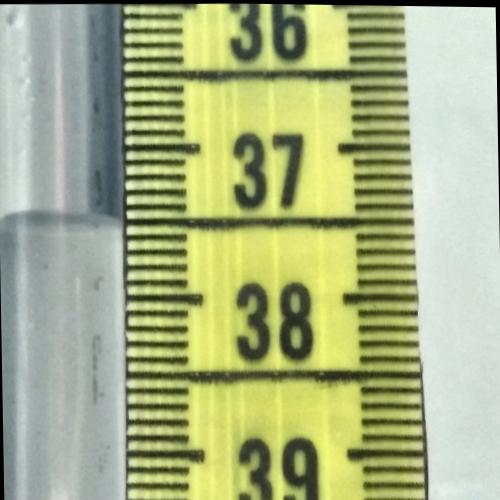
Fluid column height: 37.5 cm